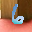
Label: 6